Question: I want to create a TAB-like activity.
The regular tab host has a specific design.
I want the tab buttons to be image views without any BG.
And by clicking on the image will just change the tab the regular way?
Maybe there is a way to do it in the regular TAB host?

I will be more specfici - the 2 buttons are actually 2 image views (also has 1 png for selected and 1 png for unselected). These 2 images are on the main BG (unlike the UI of the TAB Host). Upper to them there is the area (e.g. Frame) where my 2 activites should be ... Both activities has listview in it.
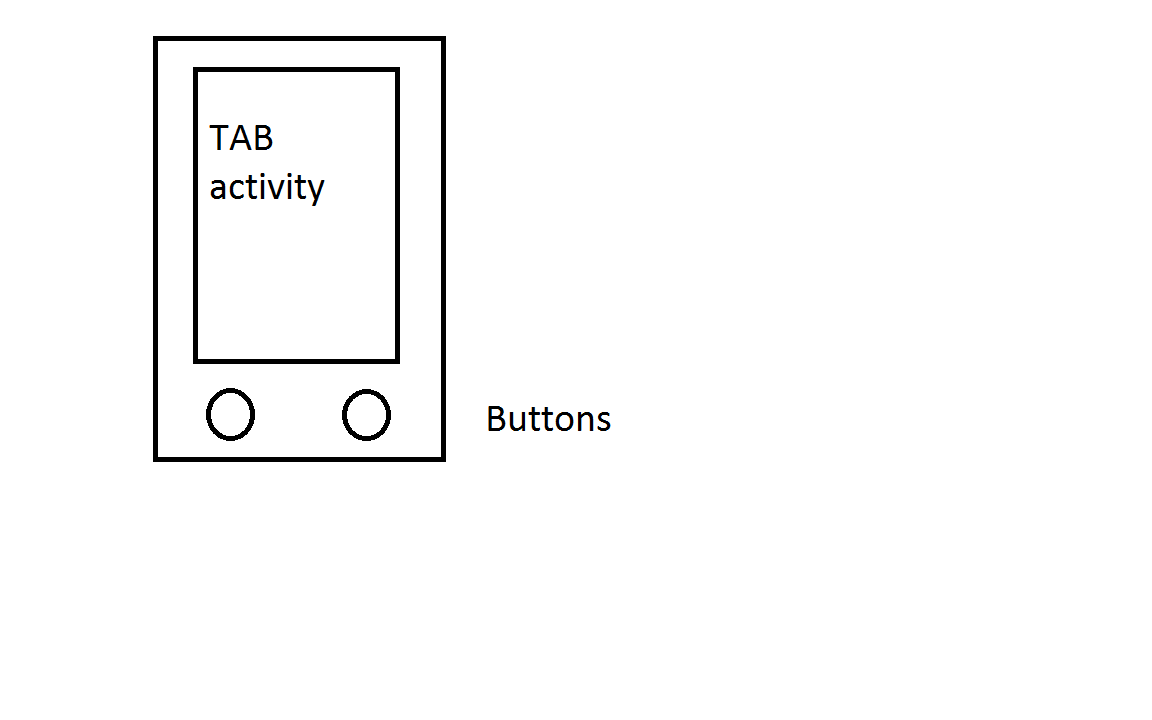
Answer: Check these:
<URL>
<URL>